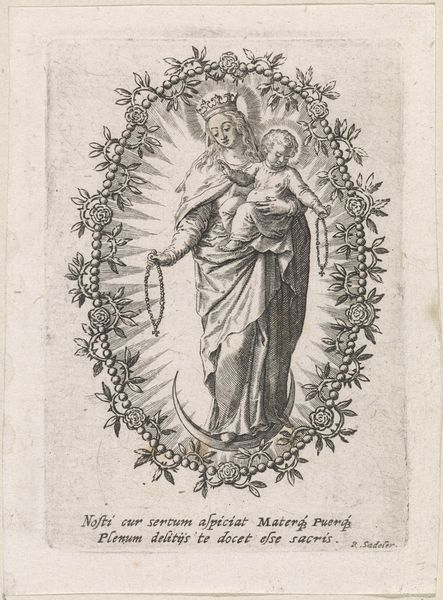
Titel: Maria met het Christuskind op de maansikkel,
Künstler: Raphaël (I) Sadeler
Standort: Amsterdam
Institution: Rijksmuseum
Schlagwörter: schmuck, grafik, mondsichel, text, offenbarung, ranke, jesus, maria, rosenkranz, sichelmondmaria, mondsichelmaria, offenbahrung des johannes